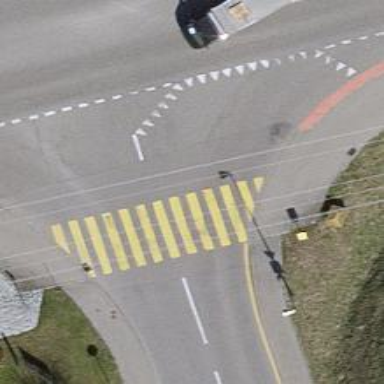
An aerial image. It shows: Marked crossing on footway. The crossing has visible markings.